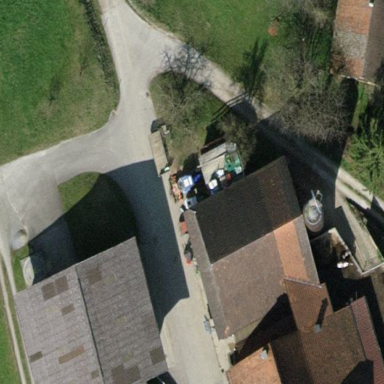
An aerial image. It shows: Farm auxiliary building with gabled roof.